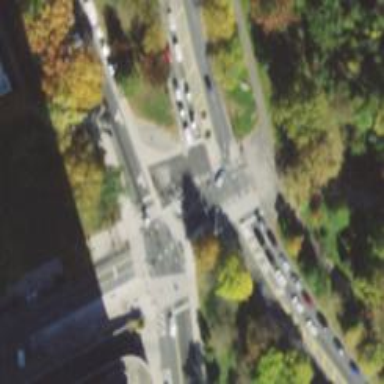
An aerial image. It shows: Marked crossing on footway.